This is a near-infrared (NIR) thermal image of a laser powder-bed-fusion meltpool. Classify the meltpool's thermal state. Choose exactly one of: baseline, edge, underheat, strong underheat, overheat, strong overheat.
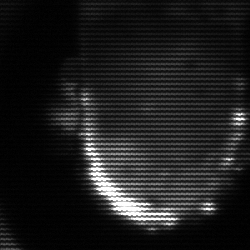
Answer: baseline